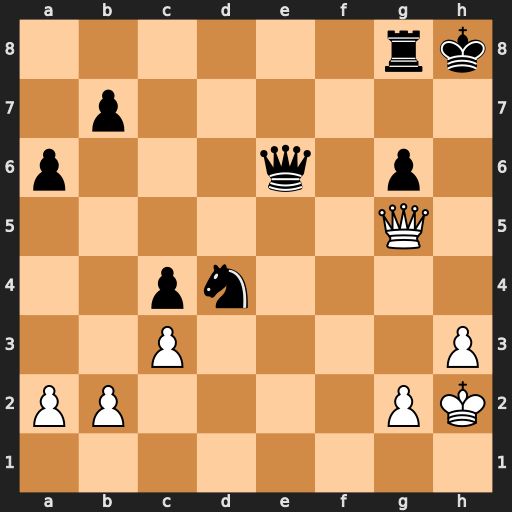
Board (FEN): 6rk/1p6/p3q1p1/6Q1/2pn4/2P4P/PP4PK/8
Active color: w
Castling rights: -
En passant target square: -
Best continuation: Qh6#